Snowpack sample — Snodgrass Mountain, Crested Butte, Colorado (2/4/25, 12:06 PM MST)
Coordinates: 38.923, -106.968
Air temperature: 35 °F
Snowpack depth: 80 cm
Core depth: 50 cm
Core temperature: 30.2 °F
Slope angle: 14°, slope face: 78°
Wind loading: low
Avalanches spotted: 0
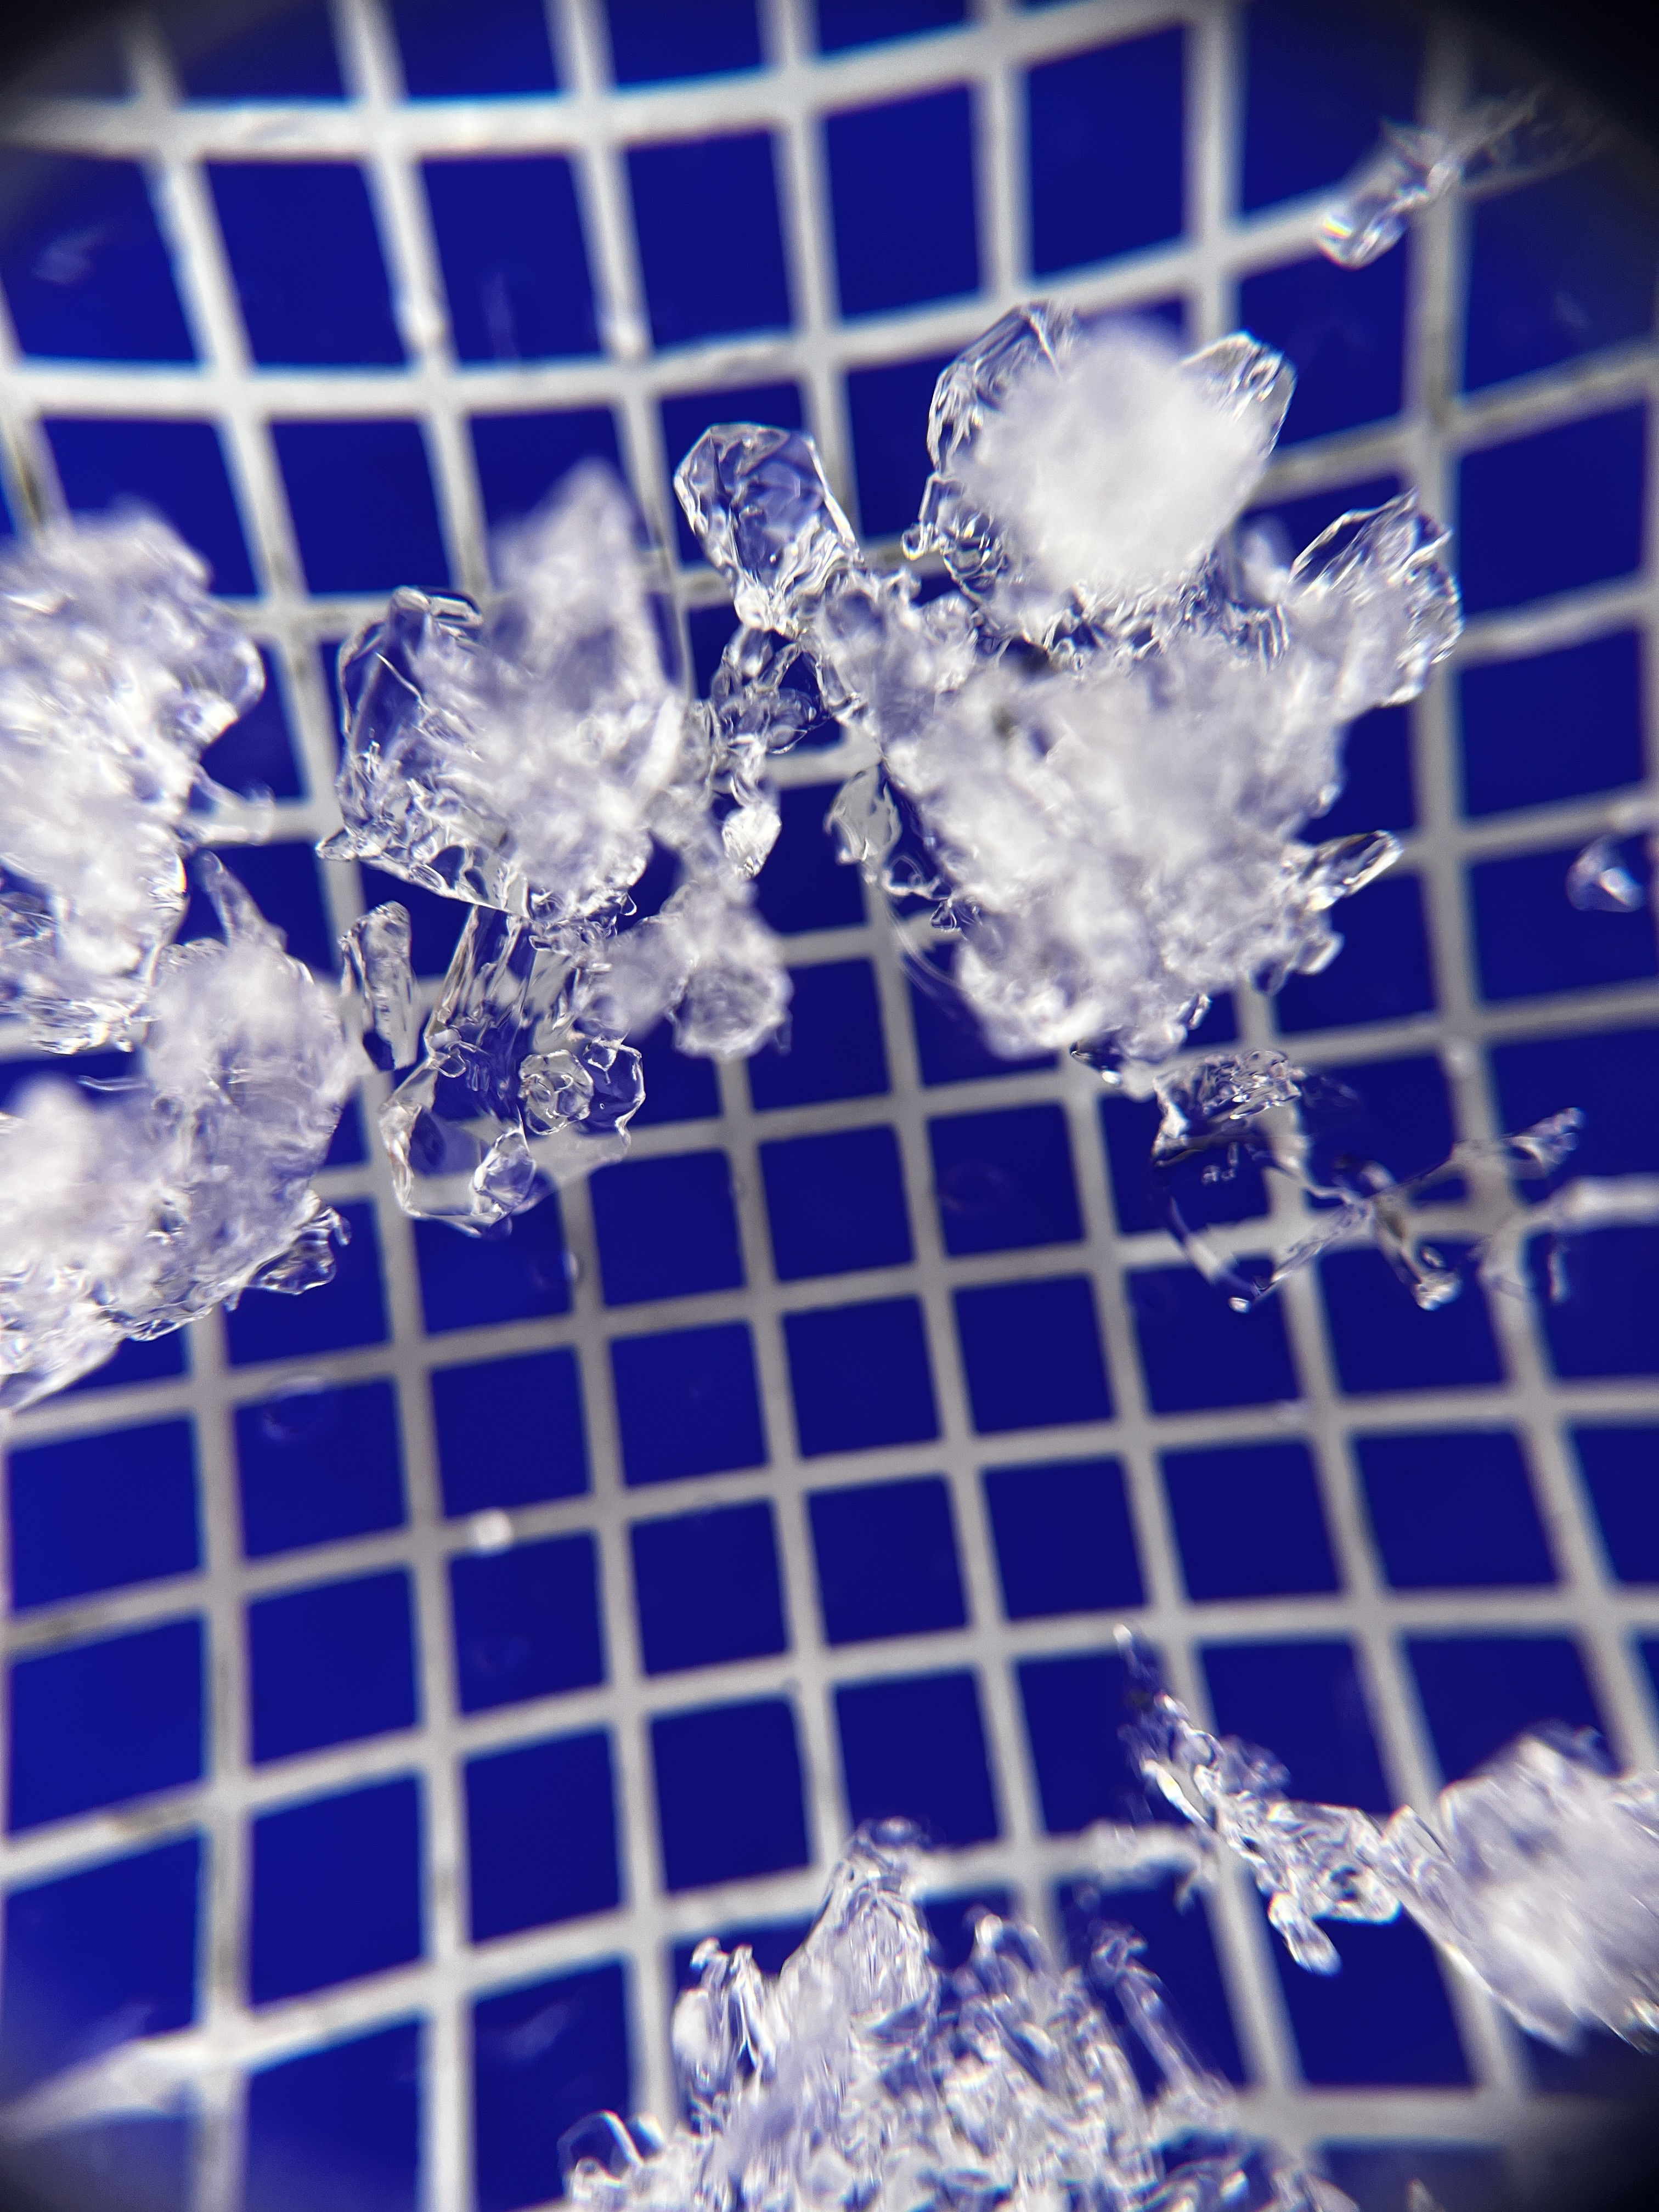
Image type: magnified_profile
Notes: No avalanches nearby, unusually warm weather for the last month reported by residents, Collected 25 yards from treeline